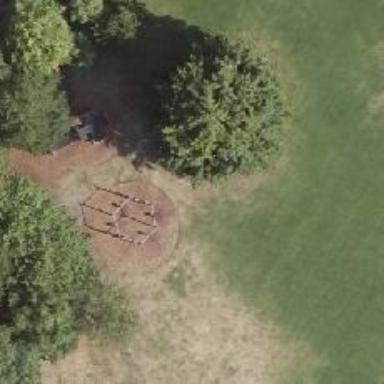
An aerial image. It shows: Playground with swings.